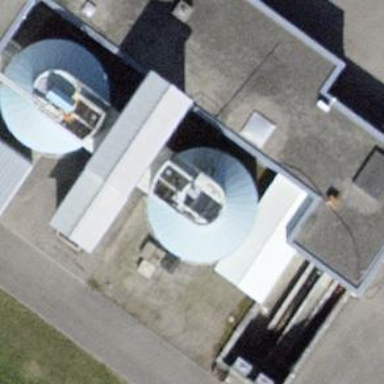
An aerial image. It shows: Silo building.